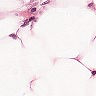
Metastatic tissue present: yes